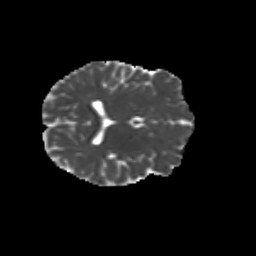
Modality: MD
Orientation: axial
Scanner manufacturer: siemens
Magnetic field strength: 3 T
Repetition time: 9.2 s
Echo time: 0.084 s